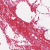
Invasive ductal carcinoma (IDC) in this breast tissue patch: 0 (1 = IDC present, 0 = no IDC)